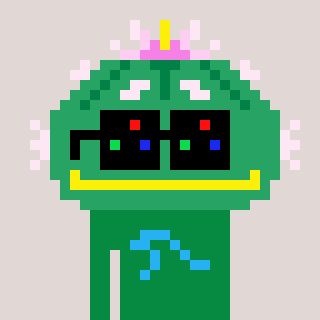
a pixel art character with square black sunglasses, a peyote-shaped head and a green-colored body on a warm background